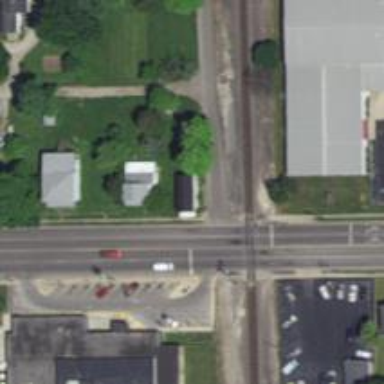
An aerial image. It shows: Unmarked road crossing.